This is a demodulated (Hilbert-envelope) spectrum computed from a bearing vibration snapshot; the dashed markers indicate where each bearing fault type would appear (BPFO, BPFI, BSF, FTF). Classify the bearing condition as one of: normal, inner_race, outer_race, ball.
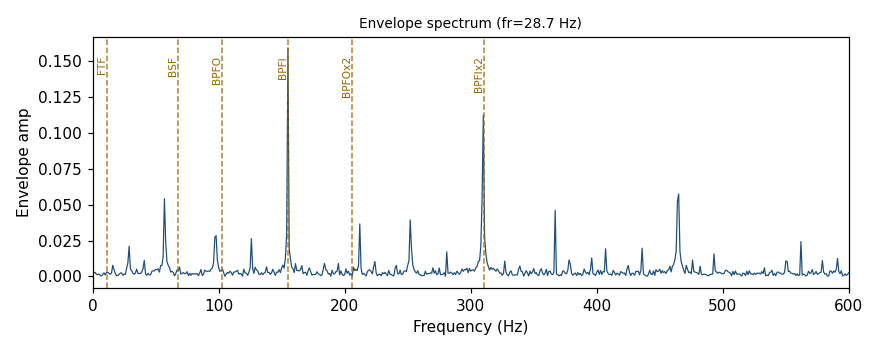
Answer: inner_race